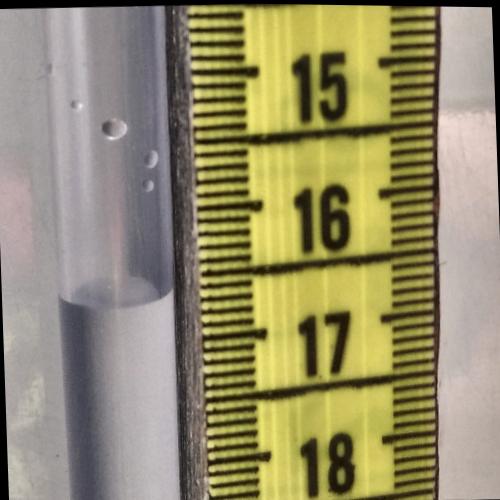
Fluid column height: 16.7 cm